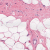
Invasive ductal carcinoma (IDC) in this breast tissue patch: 0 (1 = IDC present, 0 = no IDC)